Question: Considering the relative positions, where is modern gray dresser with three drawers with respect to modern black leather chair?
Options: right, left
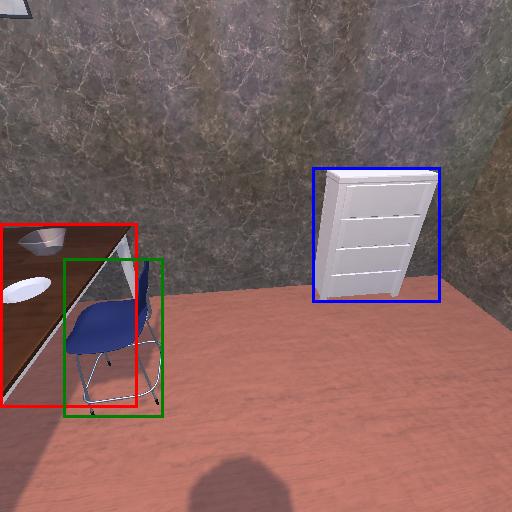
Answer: right